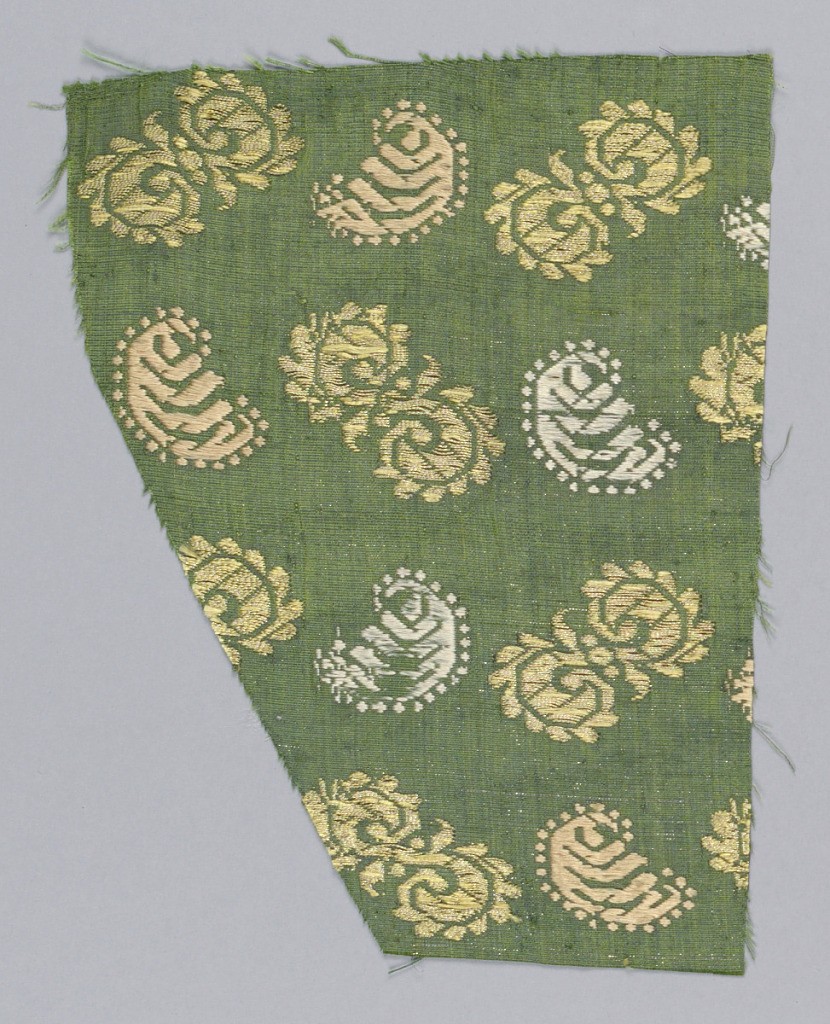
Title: Fragment
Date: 17th century
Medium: Meduim: silk, metallic thread Technique: plain compound weave with discontinuous supplementary weft (brocaded)
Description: Green silk ground with an extra weft of silver. Design in rows of two units alternating and changing directions in each row. One motif is an 'S' form: the other a 'C'. The 'S' is in yellow with metal thread; the 'C' is alternately white and peach.